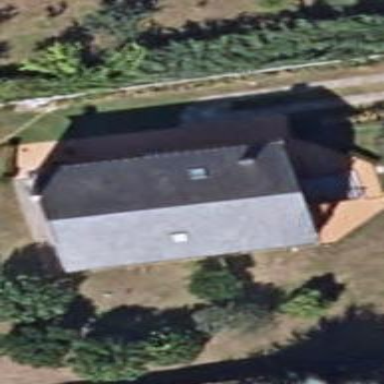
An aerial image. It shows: Simple house.